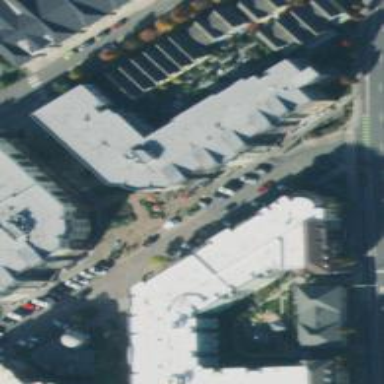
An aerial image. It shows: Parking space is available.